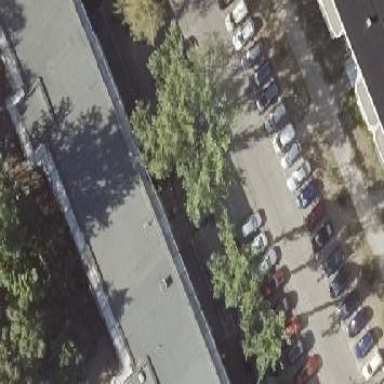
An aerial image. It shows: Flat roof kindergarten building.